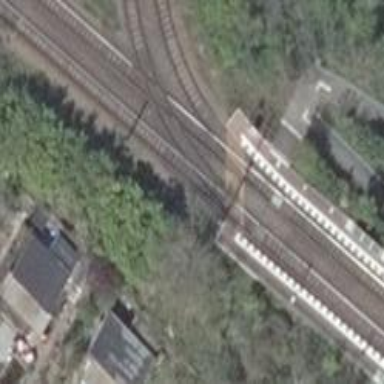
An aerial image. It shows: Tram railway line with electrified contact line.